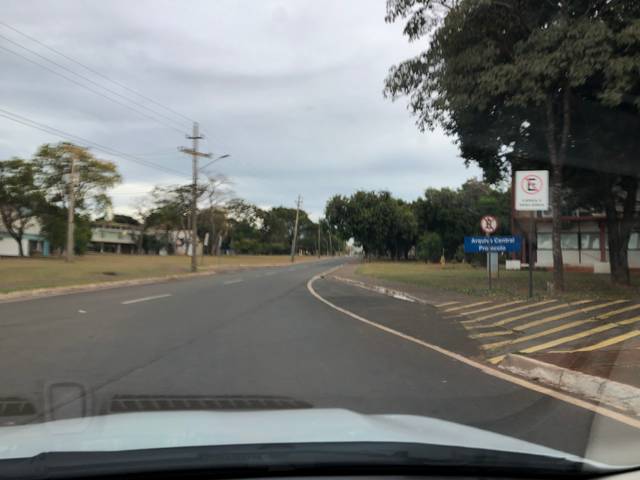
Region: Brazil
Coordinates: -15.767, -47.869